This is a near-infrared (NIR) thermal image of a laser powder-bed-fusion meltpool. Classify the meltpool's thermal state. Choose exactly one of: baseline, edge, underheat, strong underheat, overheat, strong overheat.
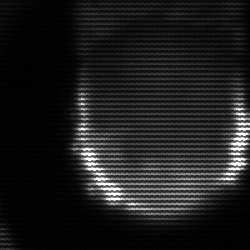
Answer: strong underheat